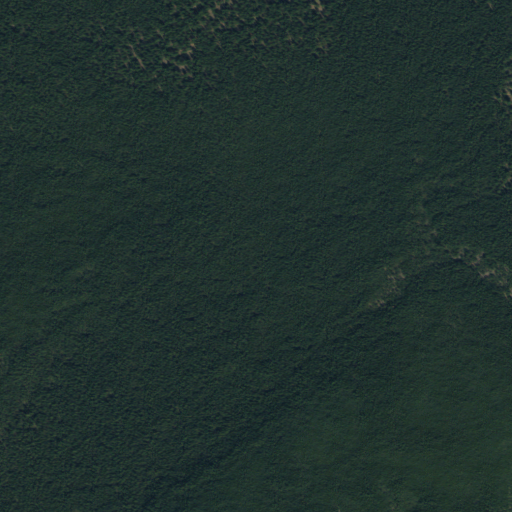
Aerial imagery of valley in Wyoming named Meadow Canyon containing shrub and evergreen forest